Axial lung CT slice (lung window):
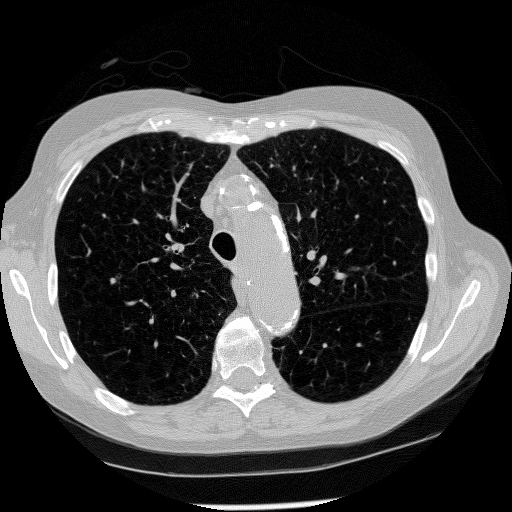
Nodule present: no